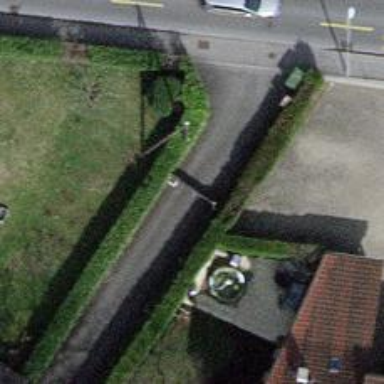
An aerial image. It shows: Gate.